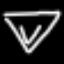
Label: diamond